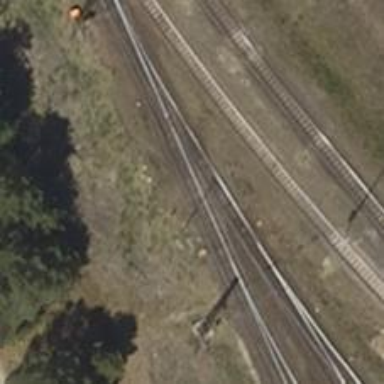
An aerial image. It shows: Railway siding with rails.